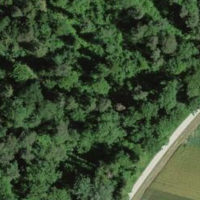
EUNIS habitat code: 44
Species observed at this site:
Cirsium arvense